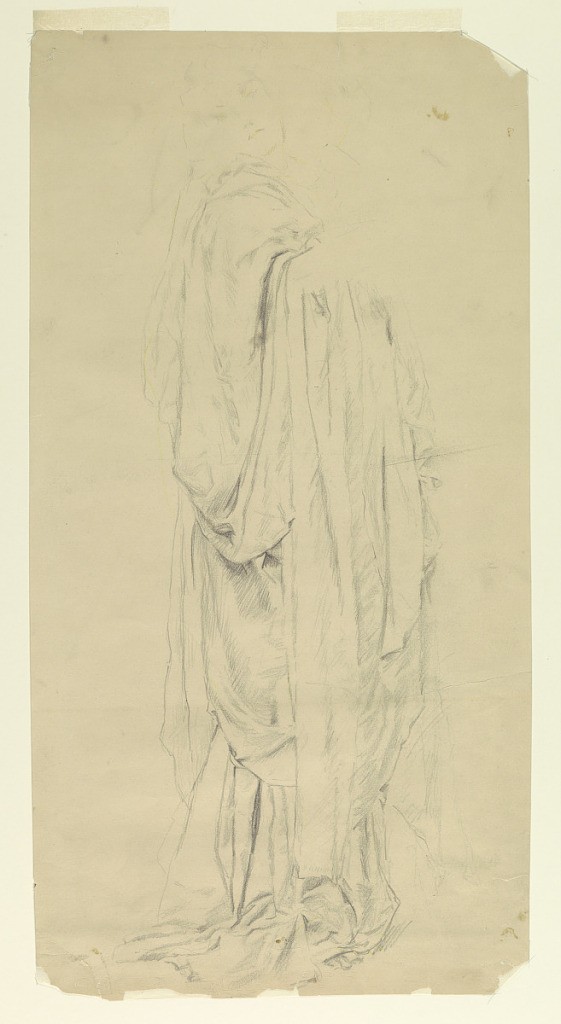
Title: Study for a woman, “Vintage Festival,” Mendelssohn Glee Club, New York, NY
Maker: Robert Frederick Blum, American, 1857–1903
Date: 1895–1898
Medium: Graphite on paper
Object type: Drawing
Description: Female figure standing with gown draped over her right arm. The woman is turned toward right and her head is turned toward her right shoulder. Possibly connected with the figure behind -6 in -28-b.